Question: I've got a weird gap in my Android layout. I've set the background colors of my views and layouts so that you can see what is where. The gray box in the middle is the gap. I've got a RelativeLayout overall (white background), with a toolbar at the top (seen in pink), then a LinearLayout which is everything else (seen in yellow). In that yellow layout I've got two children: detail information (seen in blue), and a ListView (seen in red). However, the gray area in the middle... I have no idea where that is coming from.

Here is my layout file (with some info clipped for readability):
'''
<?xml version="1.0" encoding="utf-8"?>
<RelativeLayout xmlns:android="http://schemas.android.com/apk/res/android"
android:id="@+id/rootView"
android:layout_width="fill_parent"
android:layout_height="fill_parent"
android:background="#fff"
>
<RelativeLayout
android:id="@+id/toolbar"
android:layout_width="fill_parent"
android:layout_height="44dp"
android:background="@drawable/toolbar_gradient"
android:layout_alignParentTop="true"
android:background="#f0f"
>
<Button style="@style/Button.Done" />
</RelativeLayout>
<LinearLayout
android:layout_width="fill_parent"
android:layout_height="fill_parent"
android:layout_below="@id/toolbar"
android:paddingTop="4dp"
android:weightSum="10"
android:orientation="vertical"
android:background="#ff0"
>
<LinearLayout
android:layout_width="fill_parent"
android:layout_height="0dp"
android:layout_weight="3.5"
android:weightSum="9"
android:orientation="vertical"
android:background="#00f"
>
</LinearLayout>
<ListView
android:id="@+id/tableView"
android:layout_width="fill_parent"
android:layout_height="0dp"
android:layout_weight="6.5"
android:background="#f00" >
</ListView>
</LinearLayout>
</RelativeLayout>
'''
What is happening here? What am I missing?
EDIT: It appears the layout xml may not be the problem. I've been working to reduce and reduce and reduce and find the real culprit. It's looking like my problem exists in the ListAdapter code. Will update more as I discover it.
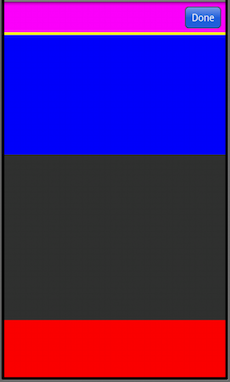
Answer: Ok, so after what felt like endless iterations of removing things until it was fixed and adding things back in until it broke again to narrow down to the specific problem I have discovered my error. I narrowed the problem down to my styling on the layout of the cells inside the ListView above.
I created a script awhile back to help me generate many different style.xml copies for different layout sizes and such so that I can provide good font size or layout_height values for different devices and make them look right. However, due to an error in my styles template, the style.xml which was being generated with a line '<item name="android:layout_height">dp</item>'. The missing number before the dp caused whacky behavior.
Well, THAT sucked. ;)